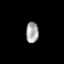
Tissue: prostate
Cell type: T cells
Senescence score: 0.7064
Nuclear area (px): 260
Mean DAPI intensity: 164.192